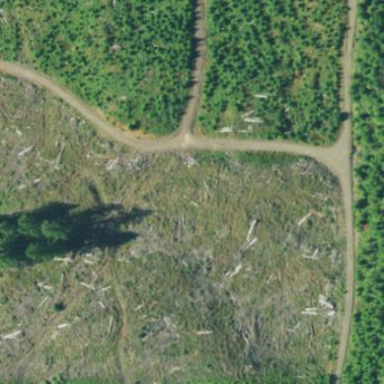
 likely man-made clearing in the landscape."